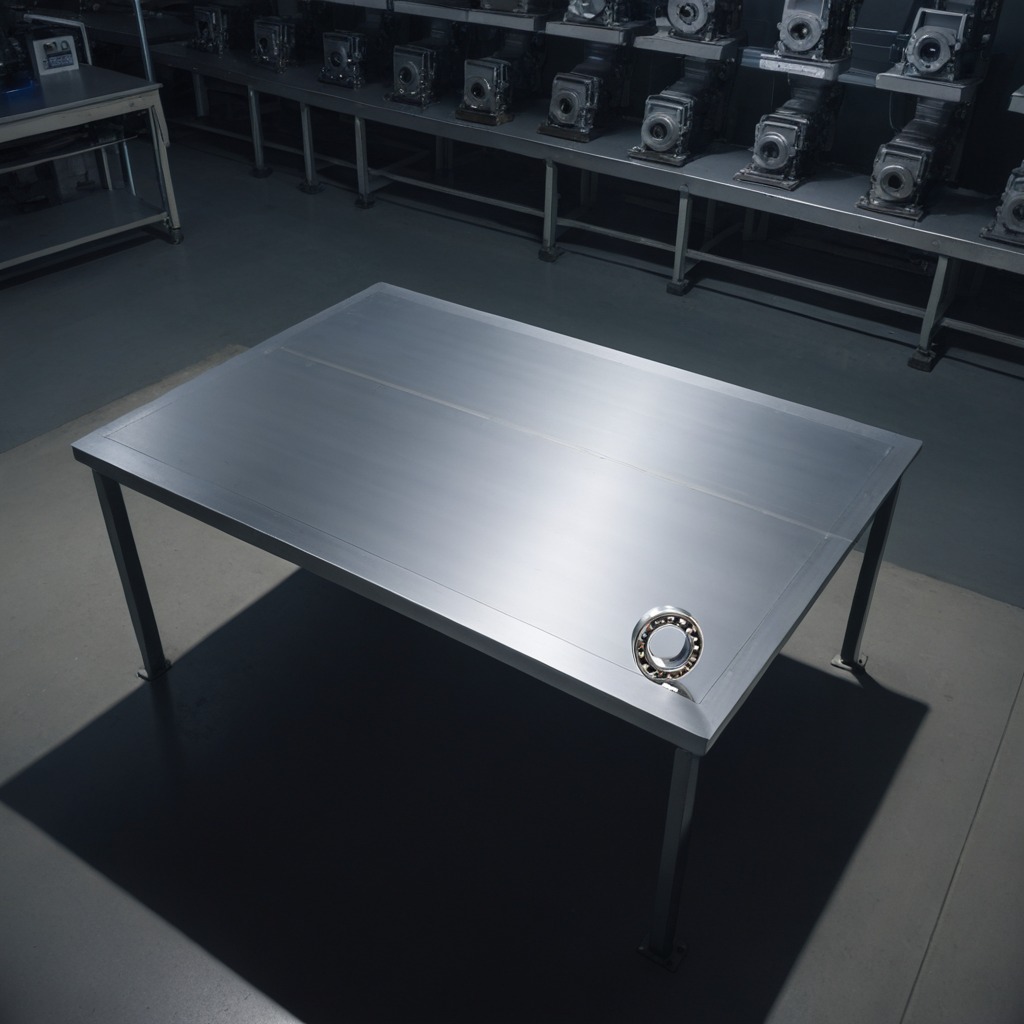
A metal ball bearing lies on the tabletop.